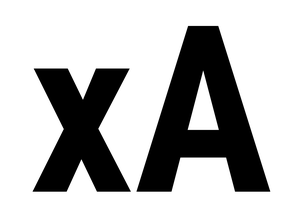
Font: Roboto_Condensed_Bold